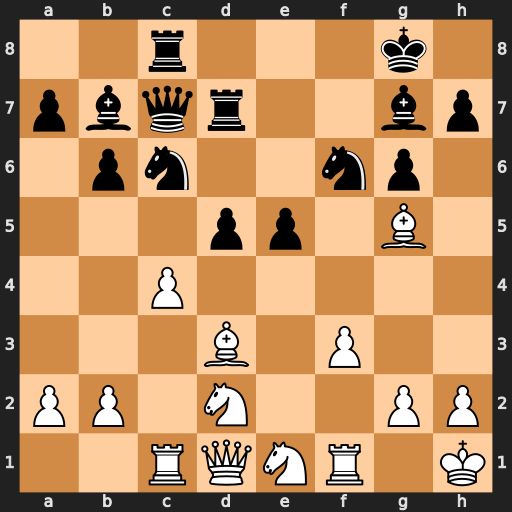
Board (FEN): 2r3k1/pbqr2bp/1pn2np1/3pp1B1/2P5/3B1P2/PP1N2PP/2RQNR1K
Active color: w
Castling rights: -
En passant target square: -
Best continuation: Bxf6 Bxf6 cxd5